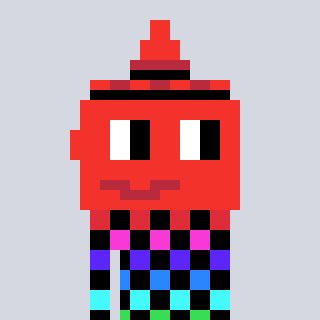
a pixel art character with square red glasses, a ketchup-shaped head and a computerblue-colored body on a cool background